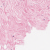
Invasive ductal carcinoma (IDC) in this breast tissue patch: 0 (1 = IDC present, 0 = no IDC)